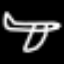
Label: airplane